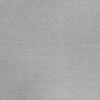
Atmospheric dust classification: dusty